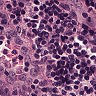
Metastatic tissue present: no